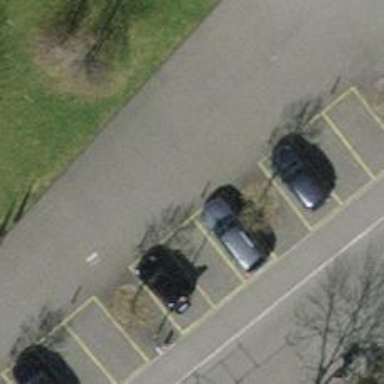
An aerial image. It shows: Bollard barrier.